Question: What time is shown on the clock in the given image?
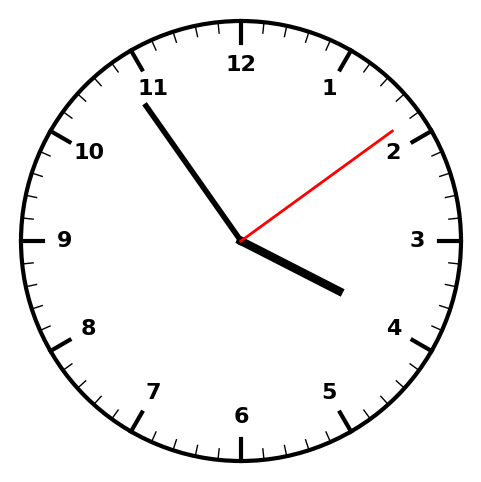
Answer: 03:54:09